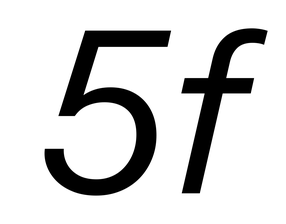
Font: InstrumentSans-Italic_Italic